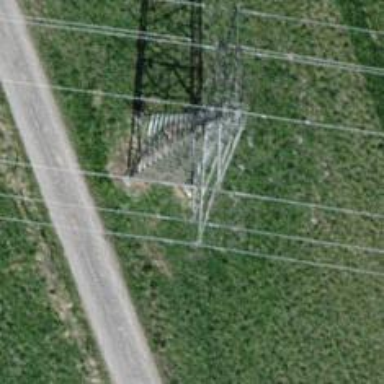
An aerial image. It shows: Lattice structure tower used for power transmission.